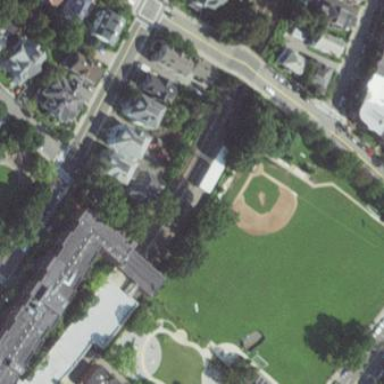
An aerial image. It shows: Baseball pitch for leisure and sports activities.